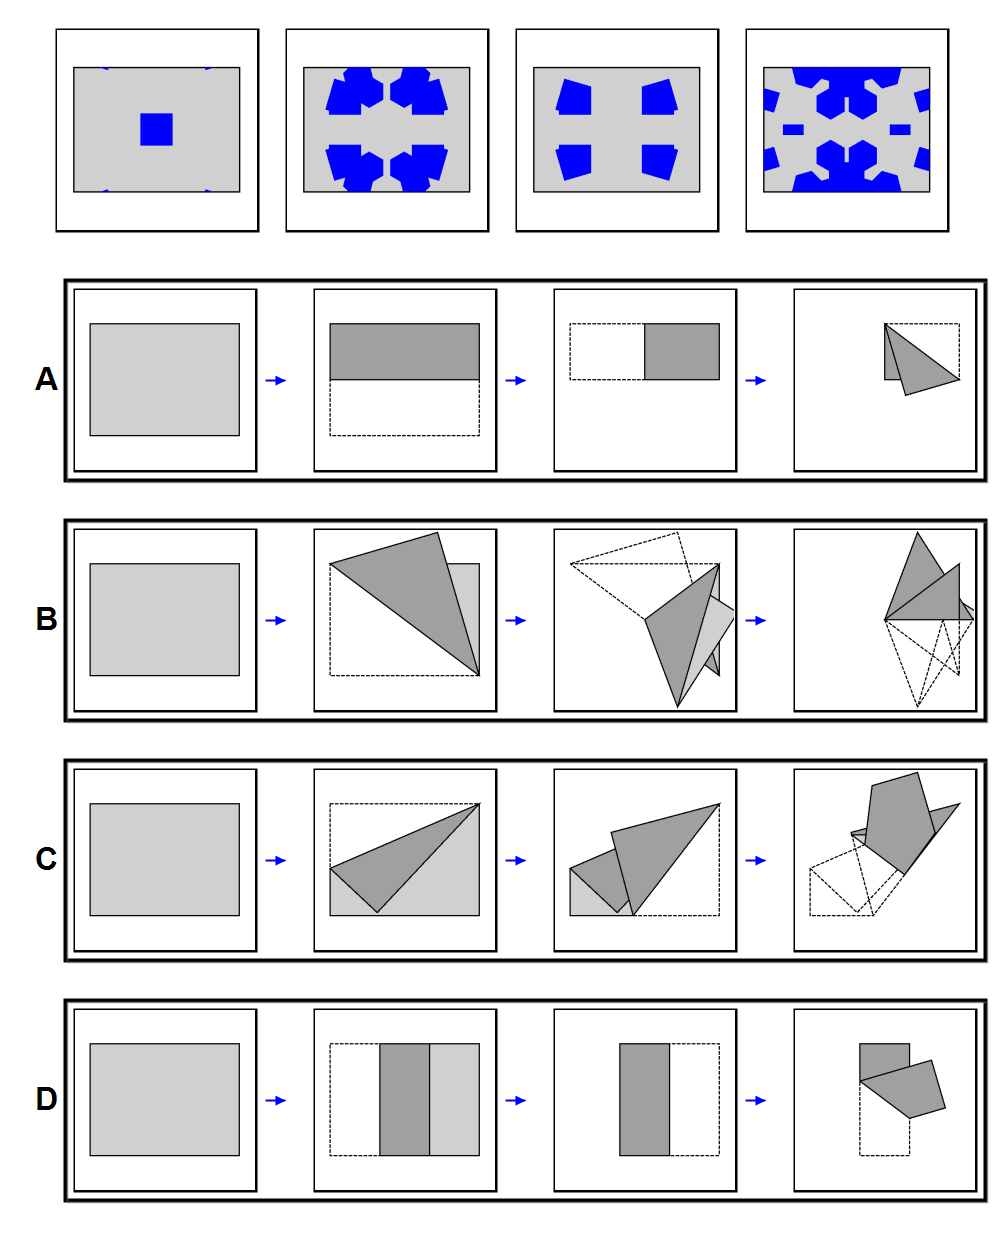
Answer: A